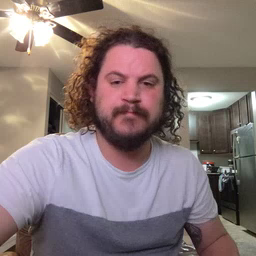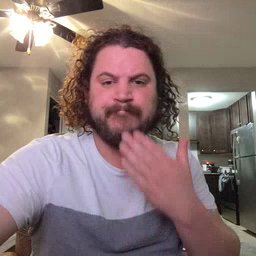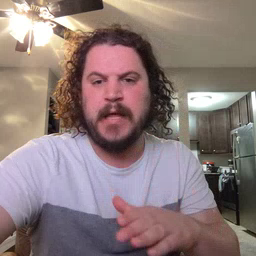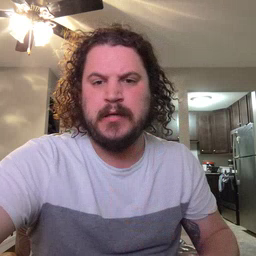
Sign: bad